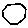
Label: hexagon